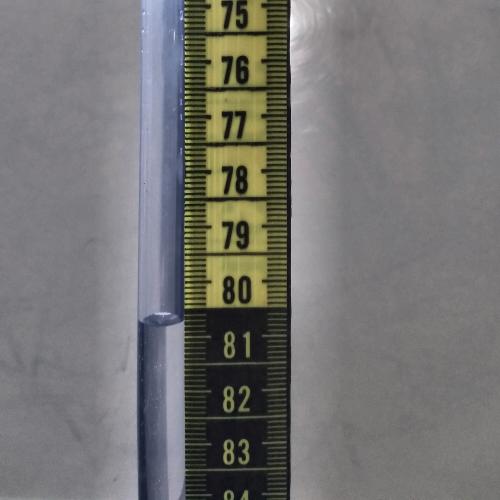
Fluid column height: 80.7 cm